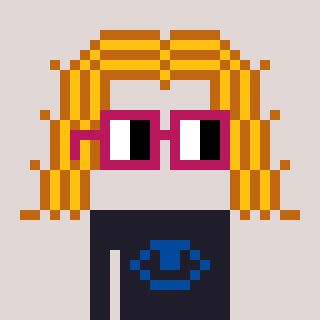
a pixel art character with square dark red glasses, a hair-shaped head and a grayscale-colored body on a warm background